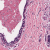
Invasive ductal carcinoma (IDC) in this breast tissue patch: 0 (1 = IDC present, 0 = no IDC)